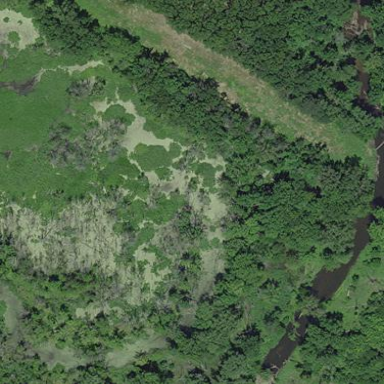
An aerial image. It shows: Marshy wetland area.